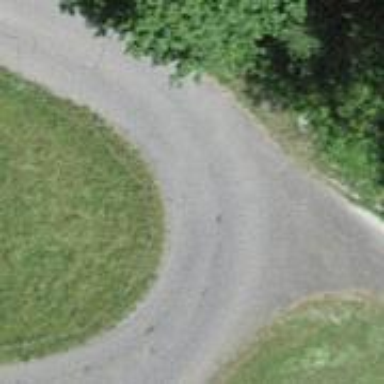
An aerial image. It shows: Unclassified road with asphalt surface and grade1 tracktype.